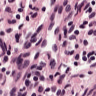
Metastatic tissue present: no